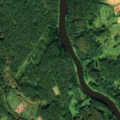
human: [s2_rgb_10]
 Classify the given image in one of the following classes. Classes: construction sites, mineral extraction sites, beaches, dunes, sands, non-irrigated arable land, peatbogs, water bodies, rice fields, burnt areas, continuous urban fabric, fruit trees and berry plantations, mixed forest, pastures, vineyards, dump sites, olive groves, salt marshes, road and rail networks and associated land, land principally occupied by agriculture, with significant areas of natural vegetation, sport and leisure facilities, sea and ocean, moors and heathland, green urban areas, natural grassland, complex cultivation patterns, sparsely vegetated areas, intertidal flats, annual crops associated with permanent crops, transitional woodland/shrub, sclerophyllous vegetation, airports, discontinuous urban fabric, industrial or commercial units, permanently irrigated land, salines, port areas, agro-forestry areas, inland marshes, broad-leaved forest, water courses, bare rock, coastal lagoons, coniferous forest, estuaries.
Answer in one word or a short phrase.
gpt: non-irrigated arable land, pastures, coniferous forest, mixed forest, transitional woodland/shrub, water courses